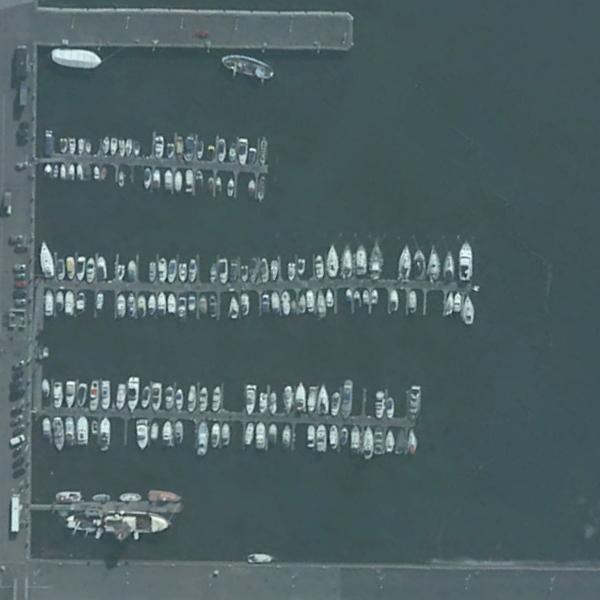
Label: Port